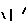
Label: line